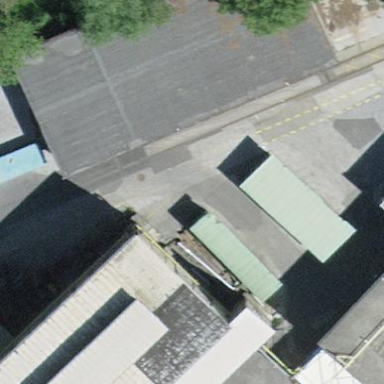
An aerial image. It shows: Industrial building.